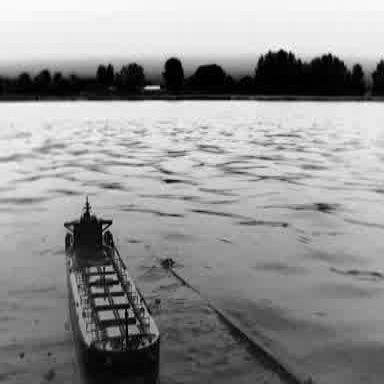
There is a liner in the infrared image.